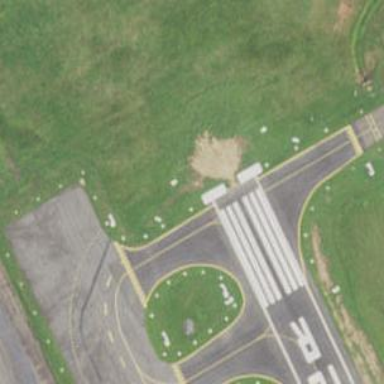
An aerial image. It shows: Asphalt runway at the airport.